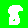
Digit: 8